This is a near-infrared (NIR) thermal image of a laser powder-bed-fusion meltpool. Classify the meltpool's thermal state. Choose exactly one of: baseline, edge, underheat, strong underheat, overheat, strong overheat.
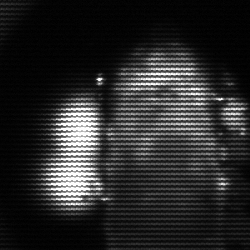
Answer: strong underheat